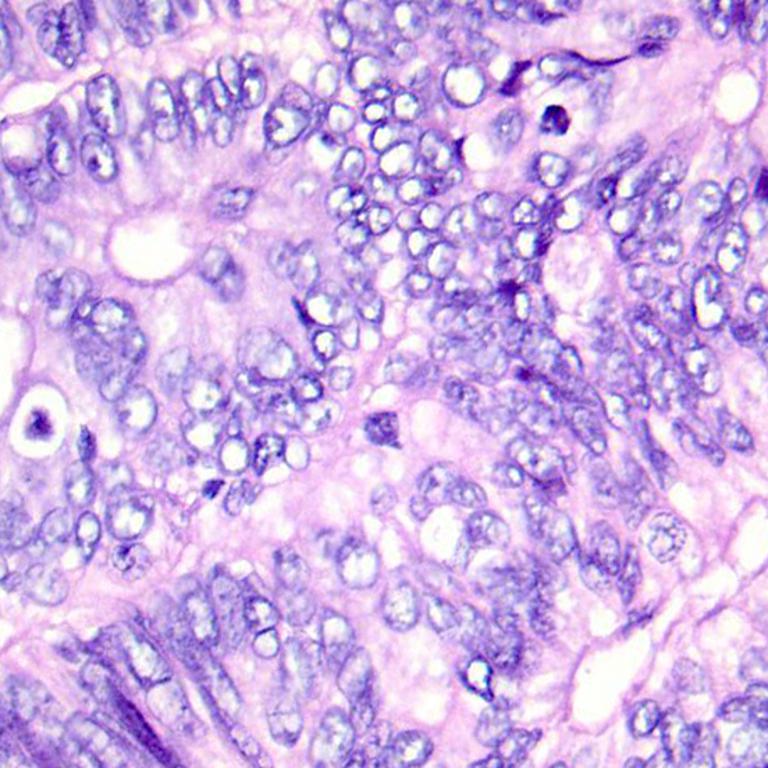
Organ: colon
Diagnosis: adenocarcinomas